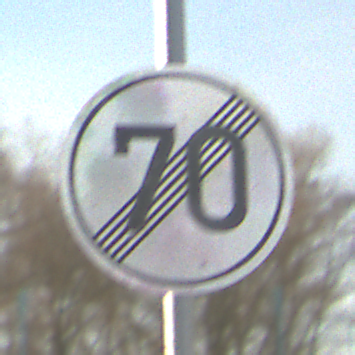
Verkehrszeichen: EndeGeschwindigkeit70
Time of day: MorningAfternoon
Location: Outdoor (Suburban)
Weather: PartlyCloudy
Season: NotSpecified
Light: Natural